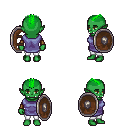
a pixel art fantasy rpg character, female body template, orc, green skin, chain tabard jacket, white pants, green short mohawk hairstyle, leather bracers, shield, four views (front, back, left, right), 2x2 character sprite sheet, small pixel art, hard edges, no anti-aliasing